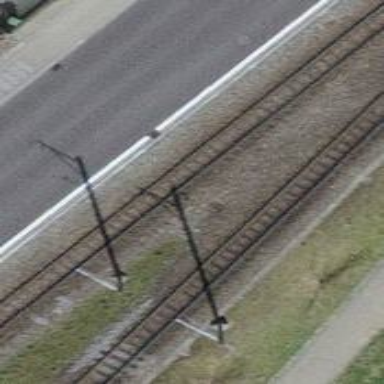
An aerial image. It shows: Narrow-gauge railway with electrified contact line.